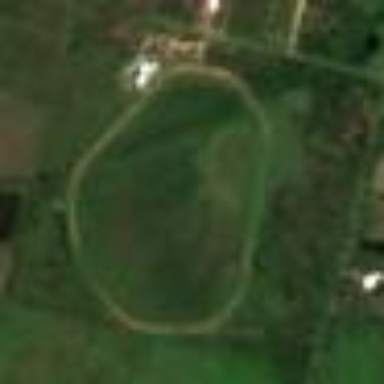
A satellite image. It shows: Sports centre dedicated to horse racing on leisure land.